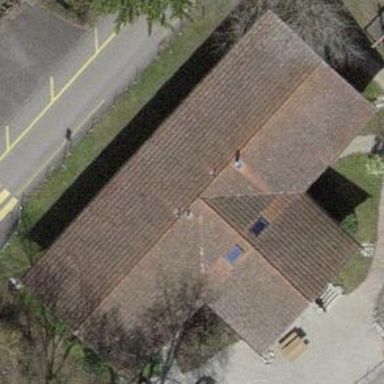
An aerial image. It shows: School building.